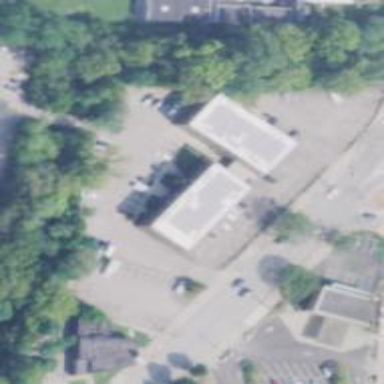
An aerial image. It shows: Government office.